Question: I am having issues to start boot2docker in windows 7, virtualbox 4.3.26 (installed together with boot2docker).
Here is the output
'''
Boot2Docker-cli version: v1.6.0
Git commit: 9894ae9
2015/05/05 17:08:12 executing: C:\Program Files\Oracle\VirtualBox\VBoxManage.exe showvminfo boot2docker-vm --machinereadable
2015/05/05 17:08:12 executing: C:\Program Files\Oracle\VirtualBox\VBoxManage.exe guestproperty set boot2docker-vm /VirtualBox/GuestAdd/SharedFolders/MountPrefix /
2015/05/05 17:08:12 executing: C:\Program Files\Oracle\VirtualBox\VBoxManage.exe guestproperty set boot2docker-vm /VirtualBox/GuestAdd/SharedFolders/MountDir /
2015/05/05 17:08:12 executing: C:\Program Files\Oracle\VirtualBox\VBoxManage.exe sharedfolder add boot2docker-vm --name c/Users --hostpath C:\Users --automount
VBoxManage.exe: error: Shared folder named 'c/Users' already exists
VBoxManage.exe: error: Details: code VBOX_E_OBJECT_IN_USE (0x80bb000c), component SessionMachine, interface IMachine, callee IUnknown
VBoxManage.exe: error: Context: "CreateSharedFolder(Bstr(name).raw(), Bstr(hostpath).raw(), fWritable, fAutoMount)" at line 1008 of file VBoxManageMisc.cpp
2015/05/05 17:08:12 executing: C:\Program Files\Oracle\VirtualBox\VBoxManage.exe setextradata boot2docker-vm VBoxInternal2/SharedFoldersEnableSymlinksCreate/c/Users 1
2015/05/05 17:08:12 executing: C:\Program Files\Oracle\VirtualBox\VBoxManage.exe startvm boot2docker-vm --type headless
Waiting for VM "boot2docker-vm" to power on...
VM "boot2docker-vm" has been successfully started.
2015/05/05 17:08:16 executing: C:\Program Files\Oracle\VirtualBox\VBoxManage.exe showvminfo boot2docker-vm --machinereadable
Waiting for VM and Docker daemon to start...
.Connecting to tcp://localhost:2022 (attempt #0).Connecting to tcp://localhost:2022 (attempt #0).Connecting to tcp://localhost:2022 (attempt #0).Connecting to tcp://localhost:2022 (attempt #0).Connect
ing to tcp://localhost:2022 (attempt #0).Connecting to tcp://localhost:2022 (attempt #0).Connecting to tcp://localhost:2022 (attempt #0).Connecting to tcp://localhost:2022 (attempt #0).Connecting to t
cp://localhost:2022 (attempt #0).Connecting to tcp://localhost:2022 (attempt #0).Connecting to tcp://localhost:2022 (attempt #0).Connecting to tcp://localhost:2022 (attempt #0).Connecting to tcp://loc
alhost:2022 (attempt #0).Connecting to tcp://localhost:2022 (attempt #0).Connecting to tcp://localhost:2022 (attempt #0).Connecting to tcp://localhost:2022 (attempt #0).Connecting to tcp://localhost:2
022 (attempt #0).Connecting to tcp://localhost:2022 (attempt #0).Connecting to tcp://localhost:2022 (attempt #0).Connecting to tcp://localhost:2022 (attempt #0).Connecting to tcp://localhost:2022 (att
empt #0).Connecting to tcp://localhost:2022 (attempt #0).Connecting to tcp://localhost:2022 (attempt #0).Connecting to tcp://localhost:2022 (attempt #0).Connecting to tcp://localhost:2022 (attempt #0)
.Connecting to tcp://localhost:2022 (attempt #0).Connecting to tcp://localhost:2022 (attempt #0).Connecting to tcp://localhost:2022 (attempt #0).Connecting to tcp://localhost:2022 (attempt #0).Connect
ing to tcp://localhost:2022 (attempt #0).Connecting to tcp://localhost:2022 (attempt #0).Connecting to tcp://localhost:2022 (attempt #0).Connecting to tcp://localhost:2022 (attempt #0).Connecting to t
cp://localhost:2022 (attempt #0).Connecting to tcp://localhost:2022 (attempt #0).Connecting to tcp://localhost:2022 (attempt #0).Connecting to tcp://localhost:2022 (attempt #0).Connecting to tcp://loc
alhost:2022 (attempt #0).Connecting to tcp://localhost:2022 (attempt #0).Connecting to tcp://localhost:2022 (attempt #0).Connecting to tcp://localhost:2022 (attempt #0).Connecting to tcp://localhost:2
022 (attempt #0).Connecting to tcp://localhost:2022 (attempt #0).Connecting to tcp://localhost:2022 (attempt #0).Connecting to tcp://localhost:2022 (attempt #0).Connecting to tcp://localhost:2022 (att
empt #0).Connecting to tcp://localhost:2022 (attempt #0).Connecting to tcp://localhost:2022 (attempt #0).Connecting to tcp://localhost:2022 (attempt #0).Connecting to tcp://localhost:2022 (attempt #0)
.Connecting to tcp://localhost:2022 (attempt #0).Connecting to tcp://localhost:2022 (attempt #0).Connecting to tcp://localhost:2022 (attempt #0).Connecting to tcp://localhost:2022 (attempt #0).Connect
ing to tcp://localhost:2022 (attempt #0).Connecting to tcp://localhost:2022 (attempt #0).Connecting to tcp://localhost:2022 (attempt #0).Connecting to tcp://localhost:2022 (attempt #0).Connecting to t
cp://localhost:2022 (attempt #0).Connecting to tcp://localhost:2022 (attempt #0).Connecting to tcp://localhost:2022 (attempt #0).Connecting to tcp://localhost:2022 (attempt #0).Connecting to tcp://loc
alhost:2022 (attempt #0).Connecting to tcp://localhost:2022 (attempt #0).Connecting to tcp://localhost:2022 (attempt #0).Connecting to tcp://localhost:2022 (attempt #0).Connecting to tcp://localhost:2
022 (attempt #0).Connecting to tcp://localhost:2022 (attempt #0).Connecting to tcp://localhost:2022 (attempt #0).Connecting to tcp://localhost:2022 (attempt #0).Connecting to tcp://localhost:2022 (att
empt #0).Connecting to tcp://localhost:2022 (attempt #0).Connecting to tcp://localhost:2022 (attempt #0).Connecting to tcp://localhost:2022 (attempt #0)VM Host-only IP address:
Waiting for Docker daemon to start...
o2015/05/05 17:09:53 executing: C:\Program Files (x86)\Git\bin\ssh.exe ssh -o IdentitiesOnly=yes -o StrictHostKeyChecking=no -o UserKnownHostsFile=/dev/null -o LogLevel=quiet -p 2022 -i C:\Users\zencv\.ssh\id_boot2docker docker@localhost grep tcp:// /proc/$(cat /var/run/docker.pid)/cmdline
'''
Then it hangs..
My virtualbox config is as follows (sorry, in german):

I tried different things such as deleting the boot2docker-vm, downloading again and starting again and again.
Also please note that this seems to be different from similar issues like <URL> -- in those cases, the error message explicitly mentions that the virtualization is disabled, but I do not see any such error in my output. Unfortunately, I work in a very controlled env. and I cannot use any tools that check whether virtualization is enabled or not.
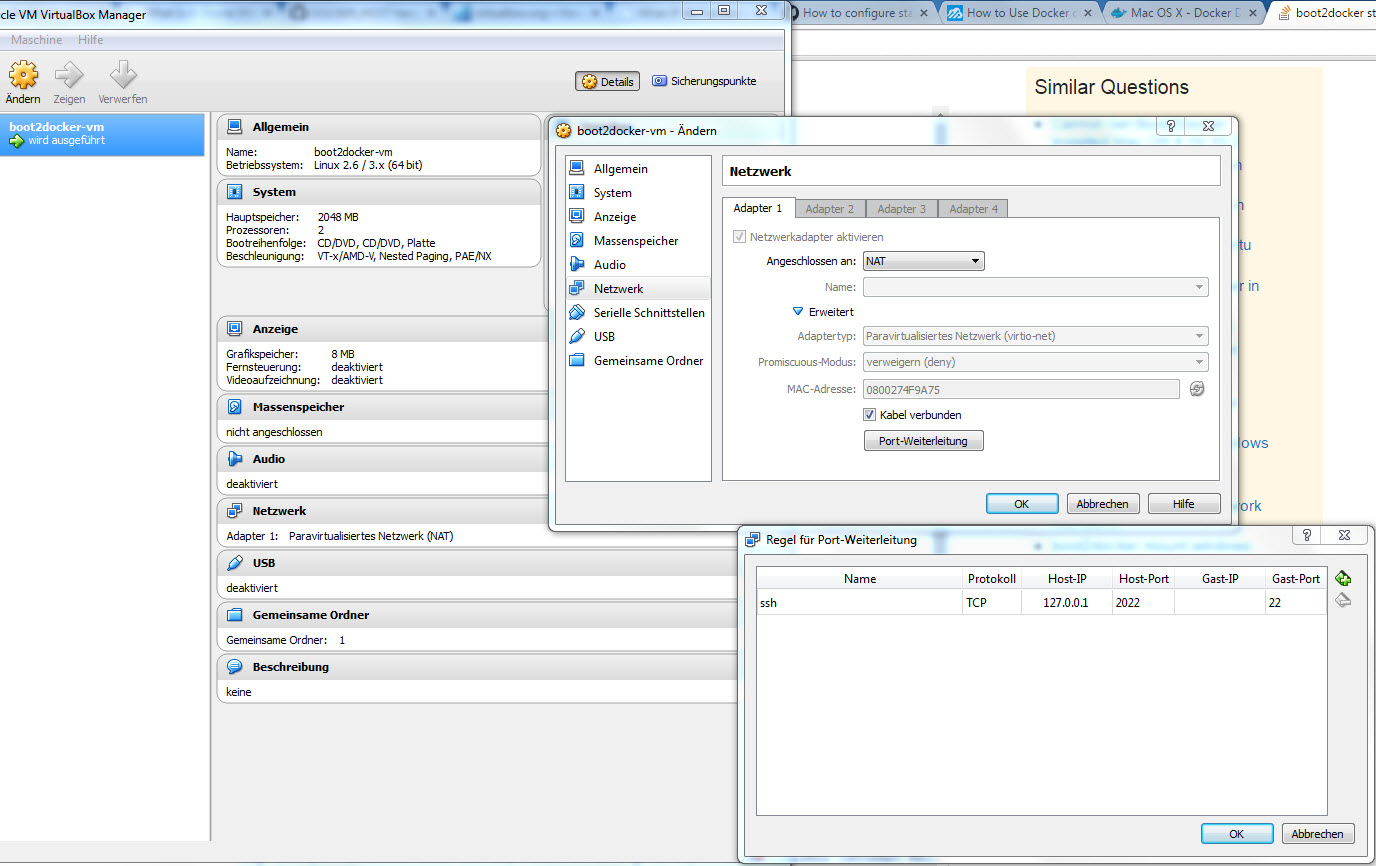
Answer: This <URL> mentions:
> It sounds like you might have a stray boot2docker-vm set up in VirtualBox -- it's probably worth trying to open the VirtualBox GUI to delete that and try:
'''
boot2docker -v init
boot2docker -v up
'''
The complete reinstall process is:
'''
docker cask remove virtualbox
docker cask install virtualbox
boot2docker delete
boot2docker init
boot2docker up
'''
Also check if you have a '%HOME%' environment variable defined:
> The problem was my SSH Config. When it try to connect to boot2docker vm, it use my github private key and not the boot2docker private key.I confirm it works perfectly. Just changing '%HOME%/.ssh/config'
I added:
'''
Host boot2docker
Hostname localhost
IdentityFile ~/.ssh/id_boot2docker
'''